Question: I have the following code :
'''
$sth = $dbh->prepare('SELECT COUNT(*) as size FROM 'users' WHERE uid = :uidVal');
$sth->bindValue(':uidVal', $_POST['uid'], PDO::PARAM_INT);
// $_POST['uid'] == <PHONE>
$sth->execute();
$size = $sth->fetchAll();
print_r($size);
'''
The print_r() return :
> Array ( [0] => Array ( [size] => 0 [0] => 0 ) )
But this is my data base (mysql)

I don't understand why my 'COUNT(*)' return 0, normally it should return 3?
This is my code after the select statement :
'''
$stmt = $dbh->prepare("INSERT INTO 'users' (uid, uname) VALUES (?, ?)");
$stmt->bindParam(1, $uid);
$stmt->bindParam(2, $name);
// insertion d'une ligne
$name = $_POST['uname'];
$uid = $_POST['uid'];
$stmt->execute();
'''
Why into my data base the uid value is '<PHONE>' while the uid value in my $_POST is '10152434954117198'
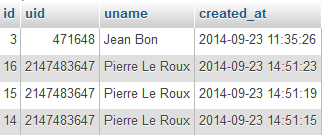
Answer: The uid value is to big for my data base configuration :

'10152434954117198' is a long not an integer